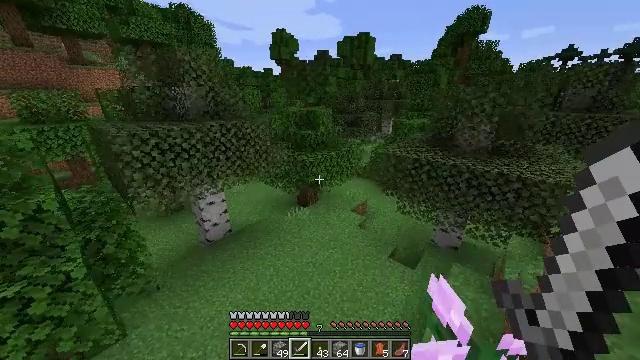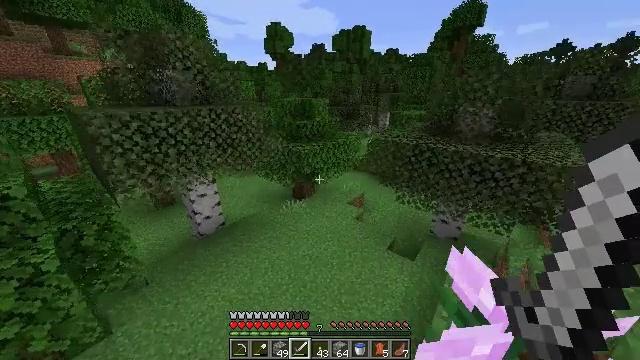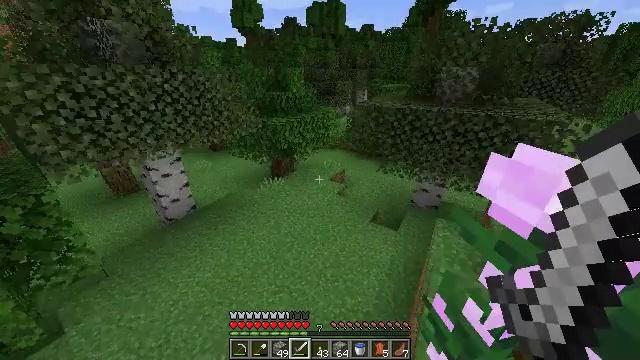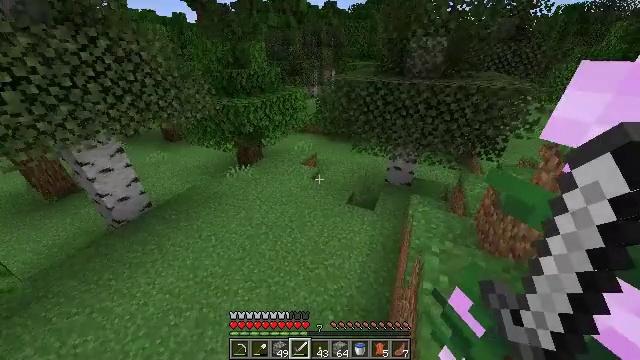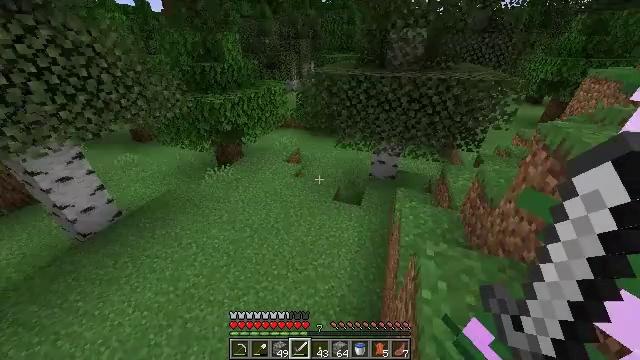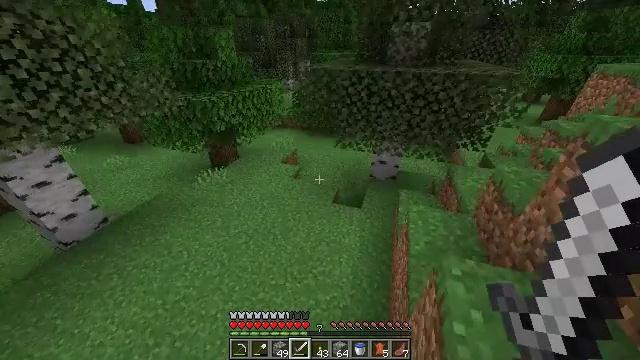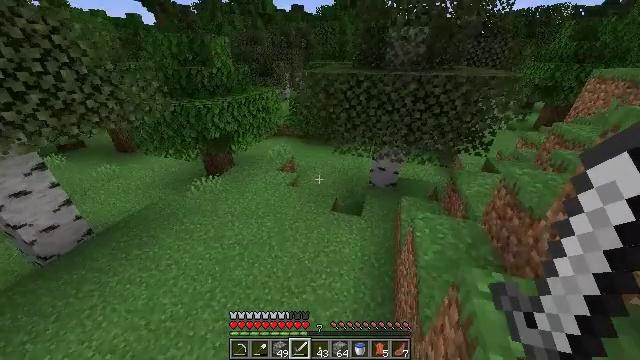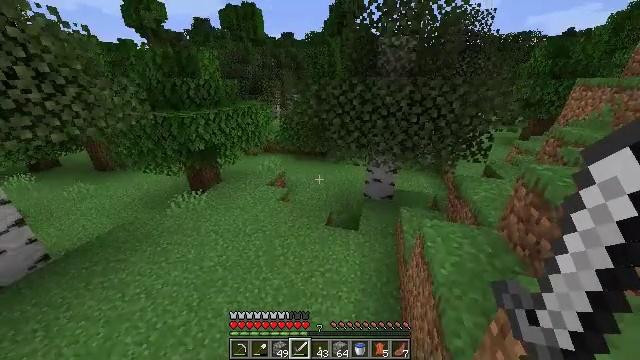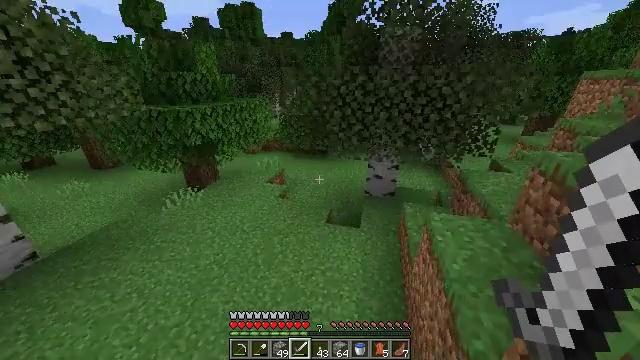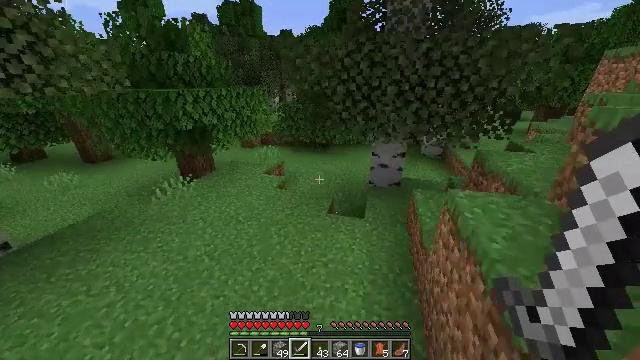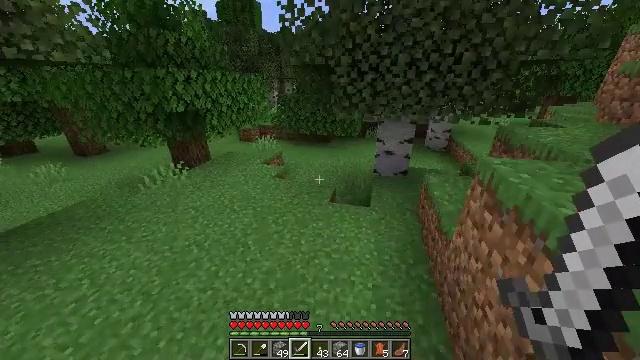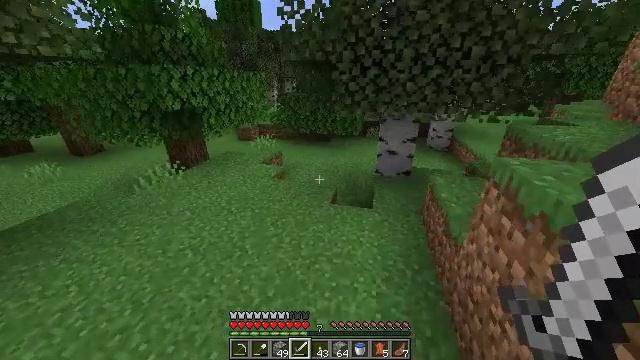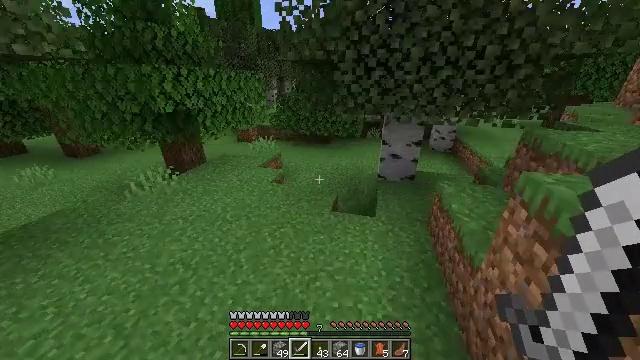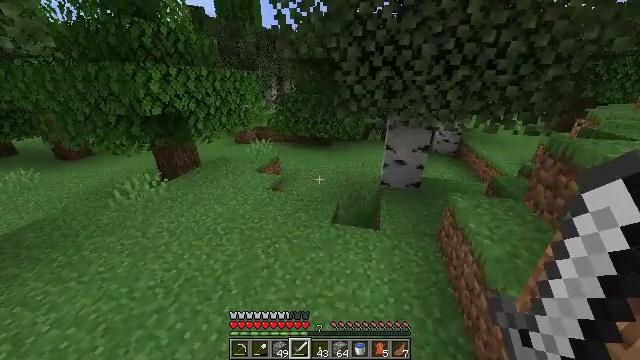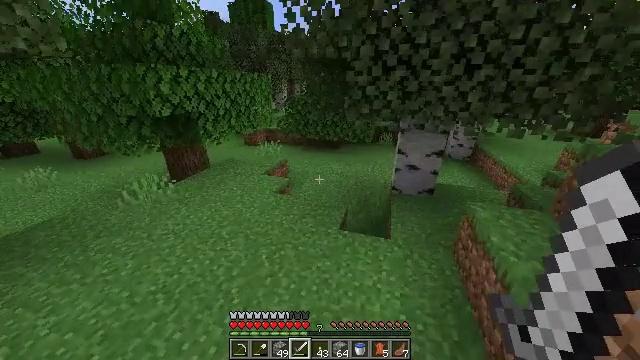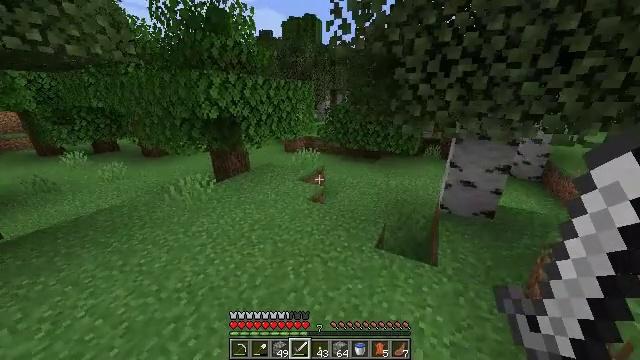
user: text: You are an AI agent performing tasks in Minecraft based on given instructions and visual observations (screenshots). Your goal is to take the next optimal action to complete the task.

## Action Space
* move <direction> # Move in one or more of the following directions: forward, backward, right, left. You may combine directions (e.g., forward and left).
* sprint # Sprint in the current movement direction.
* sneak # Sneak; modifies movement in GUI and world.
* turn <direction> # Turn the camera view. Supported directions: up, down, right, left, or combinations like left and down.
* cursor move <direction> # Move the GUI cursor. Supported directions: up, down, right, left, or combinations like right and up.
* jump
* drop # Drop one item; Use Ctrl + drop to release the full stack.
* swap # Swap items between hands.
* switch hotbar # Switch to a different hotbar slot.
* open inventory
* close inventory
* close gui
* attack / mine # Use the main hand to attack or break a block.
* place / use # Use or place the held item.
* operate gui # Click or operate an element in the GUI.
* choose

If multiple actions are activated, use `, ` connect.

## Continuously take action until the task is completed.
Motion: motion action
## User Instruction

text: Remove a peony from the inventory.
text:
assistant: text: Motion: move forward, sprint, turn right
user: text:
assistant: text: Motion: move forward, sprint, turn right and down
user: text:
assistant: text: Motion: move forward, sprint, turn right and down
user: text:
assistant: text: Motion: move forward, sprint, turn right and down
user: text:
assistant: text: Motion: move forward, sprint
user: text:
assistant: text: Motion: move forward, sprint, turn up
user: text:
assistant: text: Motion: move forward, sprint, turn right and up
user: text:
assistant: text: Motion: move forward, sprint
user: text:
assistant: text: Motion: move forward, sprint
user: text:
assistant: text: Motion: move forward, sprint
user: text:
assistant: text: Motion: move forward, sprint
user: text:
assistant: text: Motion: move forward, sprint
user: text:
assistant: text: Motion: move forward, sprint
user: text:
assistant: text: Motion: move forward, sprint, turn left
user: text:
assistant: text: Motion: move forward, sprint, turn left and up
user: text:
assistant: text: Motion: move forward, sprint, turn left
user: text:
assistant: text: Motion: move forward, sprint
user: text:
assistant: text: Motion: move forward, sprint
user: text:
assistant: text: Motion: move forward, sprint
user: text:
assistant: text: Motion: move forward
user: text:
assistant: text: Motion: move forward
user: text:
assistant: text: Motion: move forward
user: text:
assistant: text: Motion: move forward
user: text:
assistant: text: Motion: move forward
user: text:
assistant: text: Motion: move forward
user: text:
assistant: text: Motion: move forward
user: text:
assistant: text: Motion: move forward
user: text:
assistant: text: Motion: move forward
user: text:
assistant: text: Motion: move forward
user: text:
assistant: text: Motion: move forward, sprint